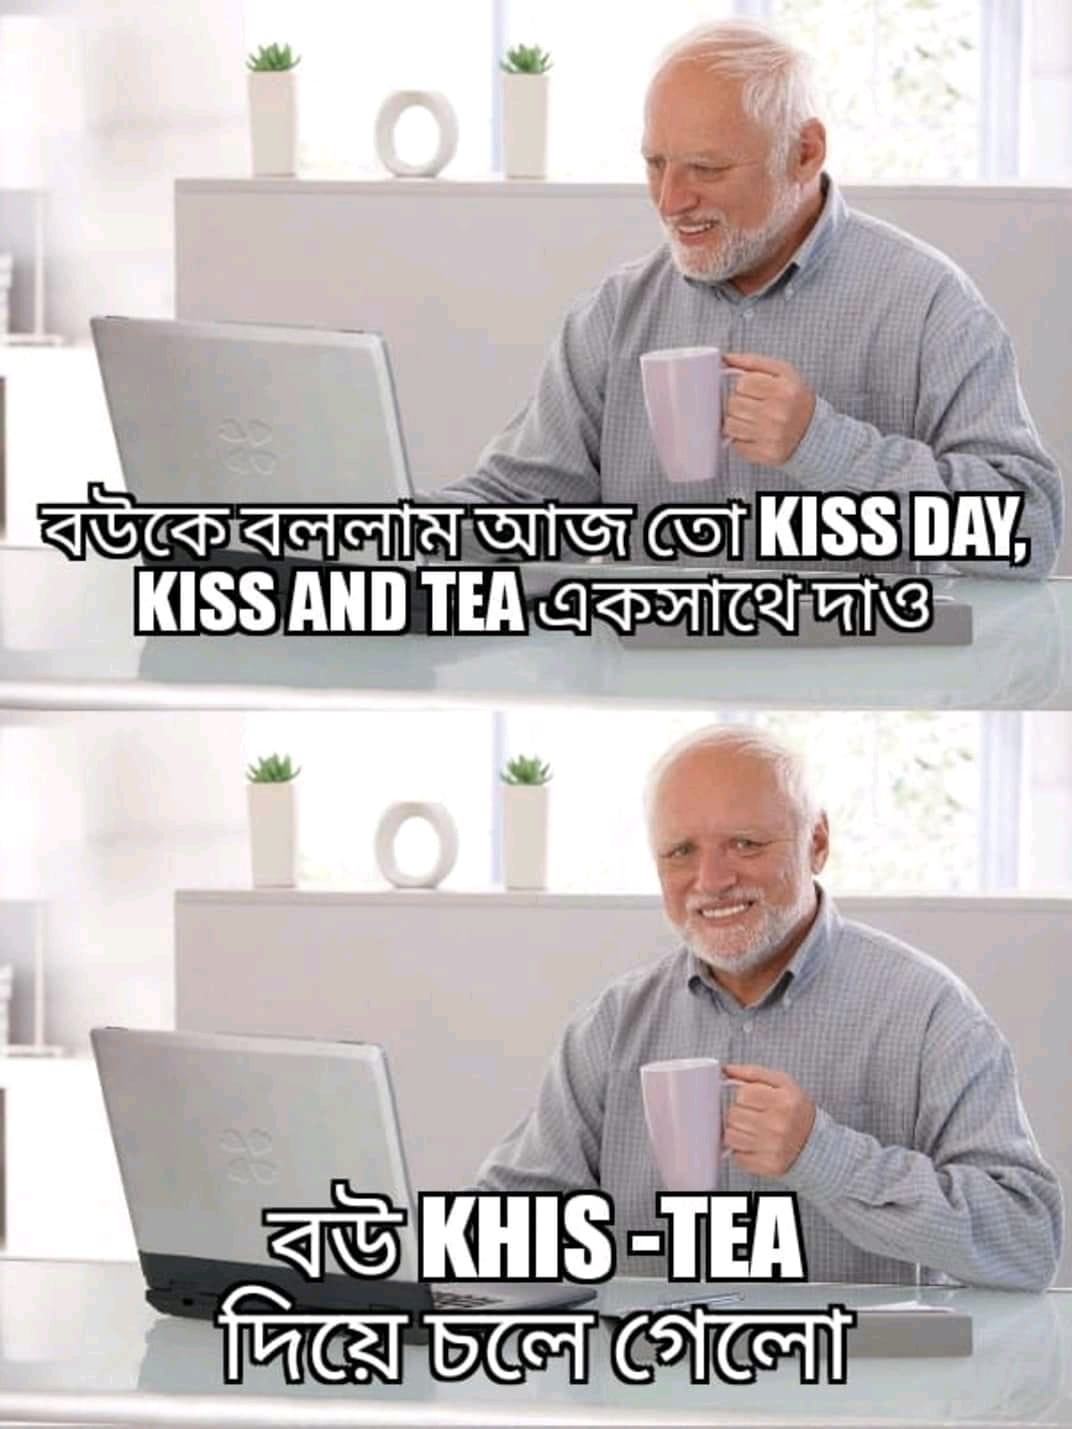
Caption: বউকে বললাম আজকে তো KISS DAY,  KISS AND TEA একসাথে দাও   বউ KHIS-TEA দিয়ে চলে গেলো
Label: non-hate